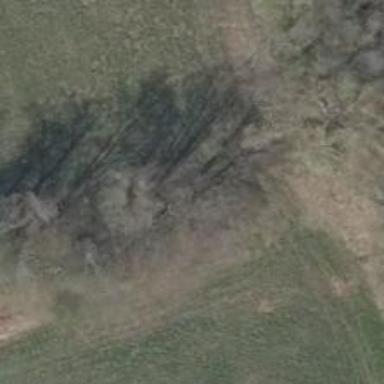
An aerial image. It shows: Row of deciduous broadleaved trees.